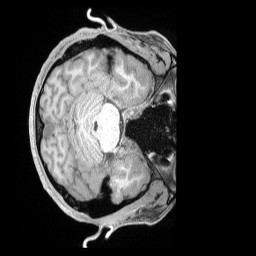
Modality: T1w
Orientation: axial
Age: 34
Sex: male
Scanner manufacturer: siemens
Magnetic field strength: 3 T
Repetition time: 2 s
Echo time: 0.00211 s